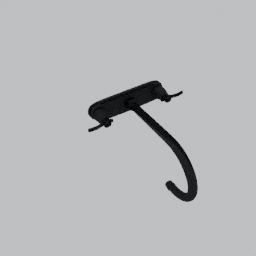
Label: appliances